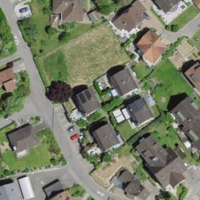
EUNIS habitat code: 55
Species observed at this site:
Agrostemma githago
Anthyllis vulneraria